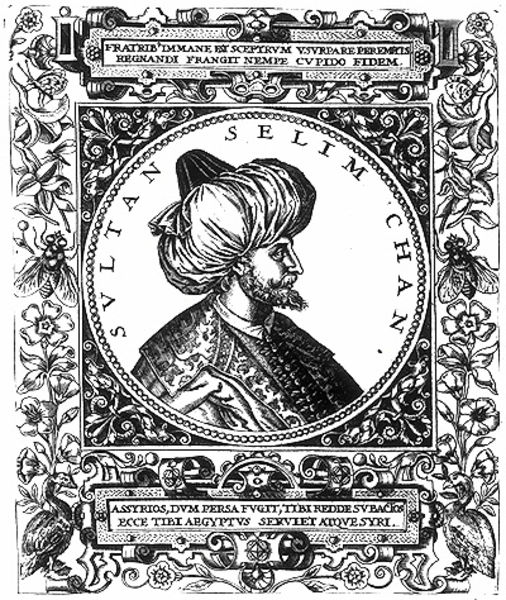
Titel: Bildnis des Sultans Selim I des Strengen
Künstler: Jean Jaques Boissard
Institution: (Seriendruck)
Schlagwörter: blätter, mann, vogel, blume, blumen, hut, nase, profil, schmuck, zeichnung, blüte, blüten, tiere, muster, ornament, bart, kragen, mensch, rahmen, bild, bildnis, portrait, porträt, gewand, mantel, pflanzen, renaissance, kreis, rund, tondo, ranken, kopfbedeckung, schrift, grafik, graphik, rand, hat, könig, ornate, white, black, collar, face, hair, nose, old, inschrift, floral, verzierung, flowers, pattern, print, knöpfe, fliege, bienen, medaillon, orient, druck, druckgraphik, schnitt, stich, illustration, schwarzweiß, text, buchstaben, titelblatt, pfau, insekten, brokat, titelbild, verziert, titelseite, arabisch, profile, briefmarke, greek, man, ear, head, scroll, plants, side, insekt, ornamentik, black and white, bust, frame, turban, coat, bird, buttons, beard, birds, fly, persien, letters, sultan, cloak, leaves, neck, shoulder, history, latein, square, engraving, religion, circle, eye, book, chest, türke, leaf, shoulders, iran, arabic, lapel, round, arab, muslim, border, description, latin, ziechnung, schah, vines, tefel, words, turbam, assyrien, selim, turkish, middle, right, sultan selim chan, gewand tzrban, looking right, science, chan, persia, title, stems, east, bug, insects, semil khan, selim chan, assyrer, blossoms, gears, bee, bees, flies, osman, bloms, assyria, orientalistic, turc, assyrios, syri